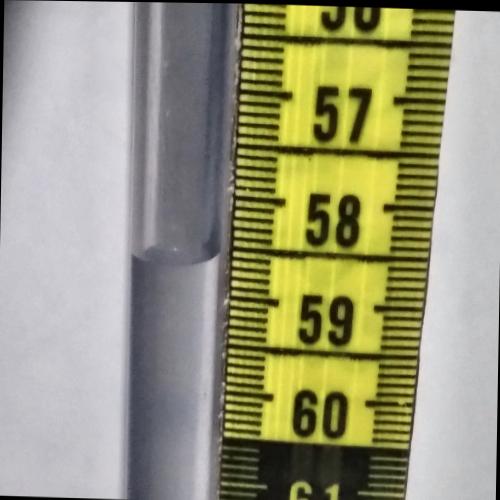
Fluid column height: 58.6 cm